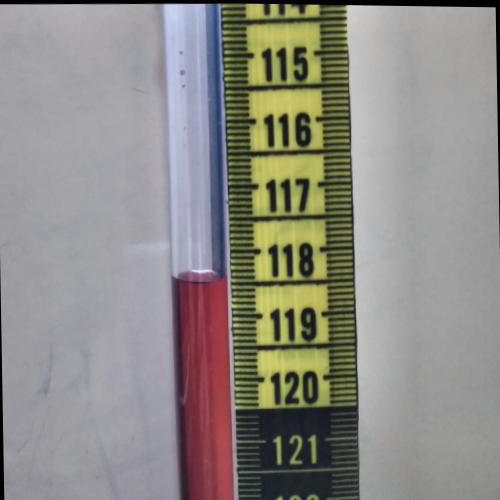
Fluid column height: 118.5 cm